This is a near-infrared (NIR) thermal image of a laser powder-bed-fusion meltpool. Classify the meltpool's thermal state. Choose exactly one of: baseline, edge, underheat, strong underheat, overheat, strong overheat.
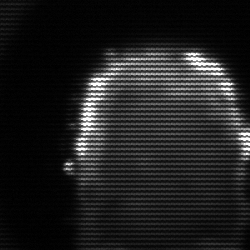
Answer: baseline